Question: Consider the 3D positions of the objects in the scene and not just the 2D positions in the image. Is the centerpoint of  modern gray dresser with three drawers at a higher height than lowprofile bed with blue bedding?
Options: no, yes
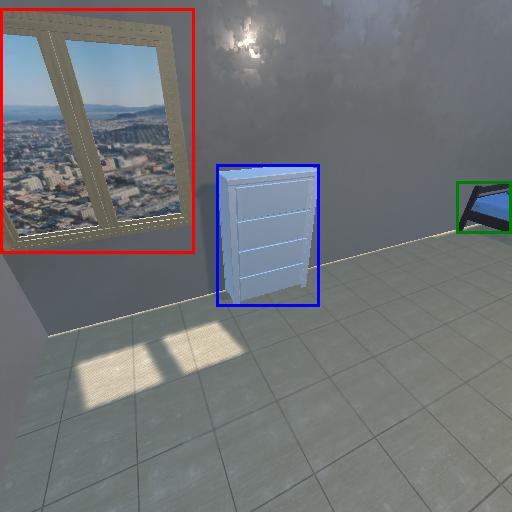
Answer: no